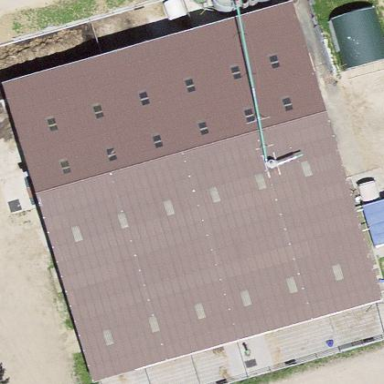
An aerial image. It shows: Farm auxiliary building.